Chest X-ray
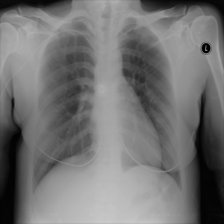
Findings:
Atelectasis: negative
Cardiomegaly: negative
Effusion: negative
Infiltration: negative
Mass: negative
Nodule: negative
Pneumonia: negative
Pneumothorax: negative
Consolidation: negative
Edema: negative
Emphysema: negative
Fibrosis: negative
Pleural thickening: negative
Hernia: negative